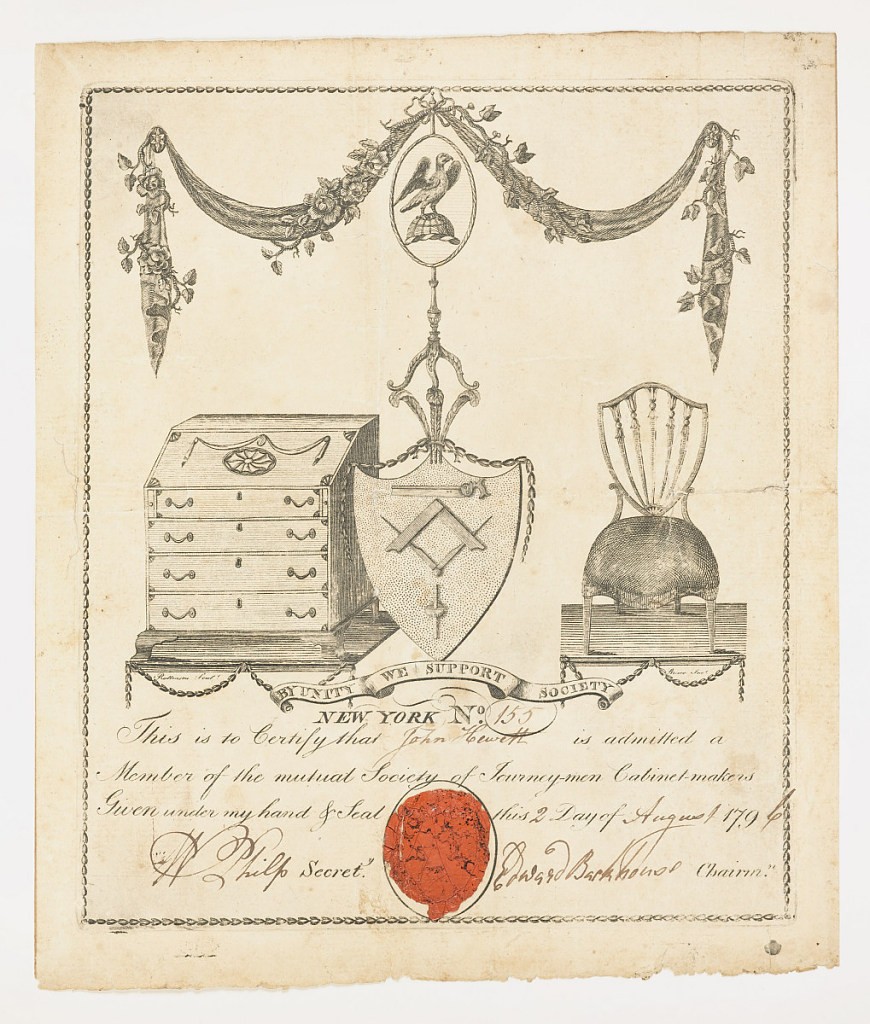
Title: Membership Certificate, Society of Journeymen Cabinet-Makers
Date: August 2, 1796
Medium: Engraving, pen and brown ink, sealing wax on paper
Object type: Print
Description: An escutcheon relating to cabinet-making in center, flanked by desk and chair. Below, legend with the recipient, John Hewitt; Secretary W. Philip; Chairman Edward Barkhouse and date written with pen and brown ink. Red wax seal on bottom.